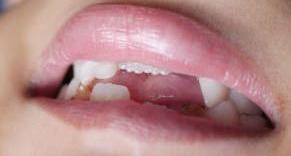
Condition: hypodontia